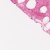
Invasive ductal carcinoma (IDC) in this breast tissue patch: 0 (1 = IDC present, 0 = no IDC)